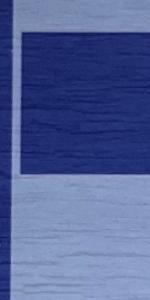
Label: Empty